Question: I have a SQL query that returns two columns - "Title" and "Count". When "Title" is NULL or empty (''), I want to combine the result into one row. How can I do this?
This is what I have so far:
'''
SELECT [Title] WHEN '' THEN 'blank' ELSE ISNULL([Title],'blank') AS [Title],
COUNT([value]) AS [Count]
FROM ....
WHERE ....
GROUP BY [Title],[Count]
'''
but because of the Group By, they are split into two different rows:

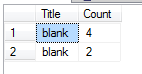
Answer: '''
SELECT CASE WHEN COALESCE([Title],'') = '' THEN 'blank'
ELSE [Title]
END AS [Title],
COUNT([value]) AS [Count]
FROM ....
WHERE ....
GROUP BY CASE WHEN COALESCE([Title],'') = '' THEN 'blank'
ELSE [Title]
END
'''